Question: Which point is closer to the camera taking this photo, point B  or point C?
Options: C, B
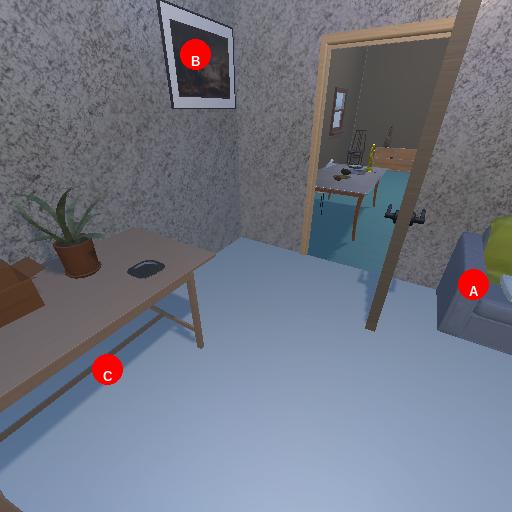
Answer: C